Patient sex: M
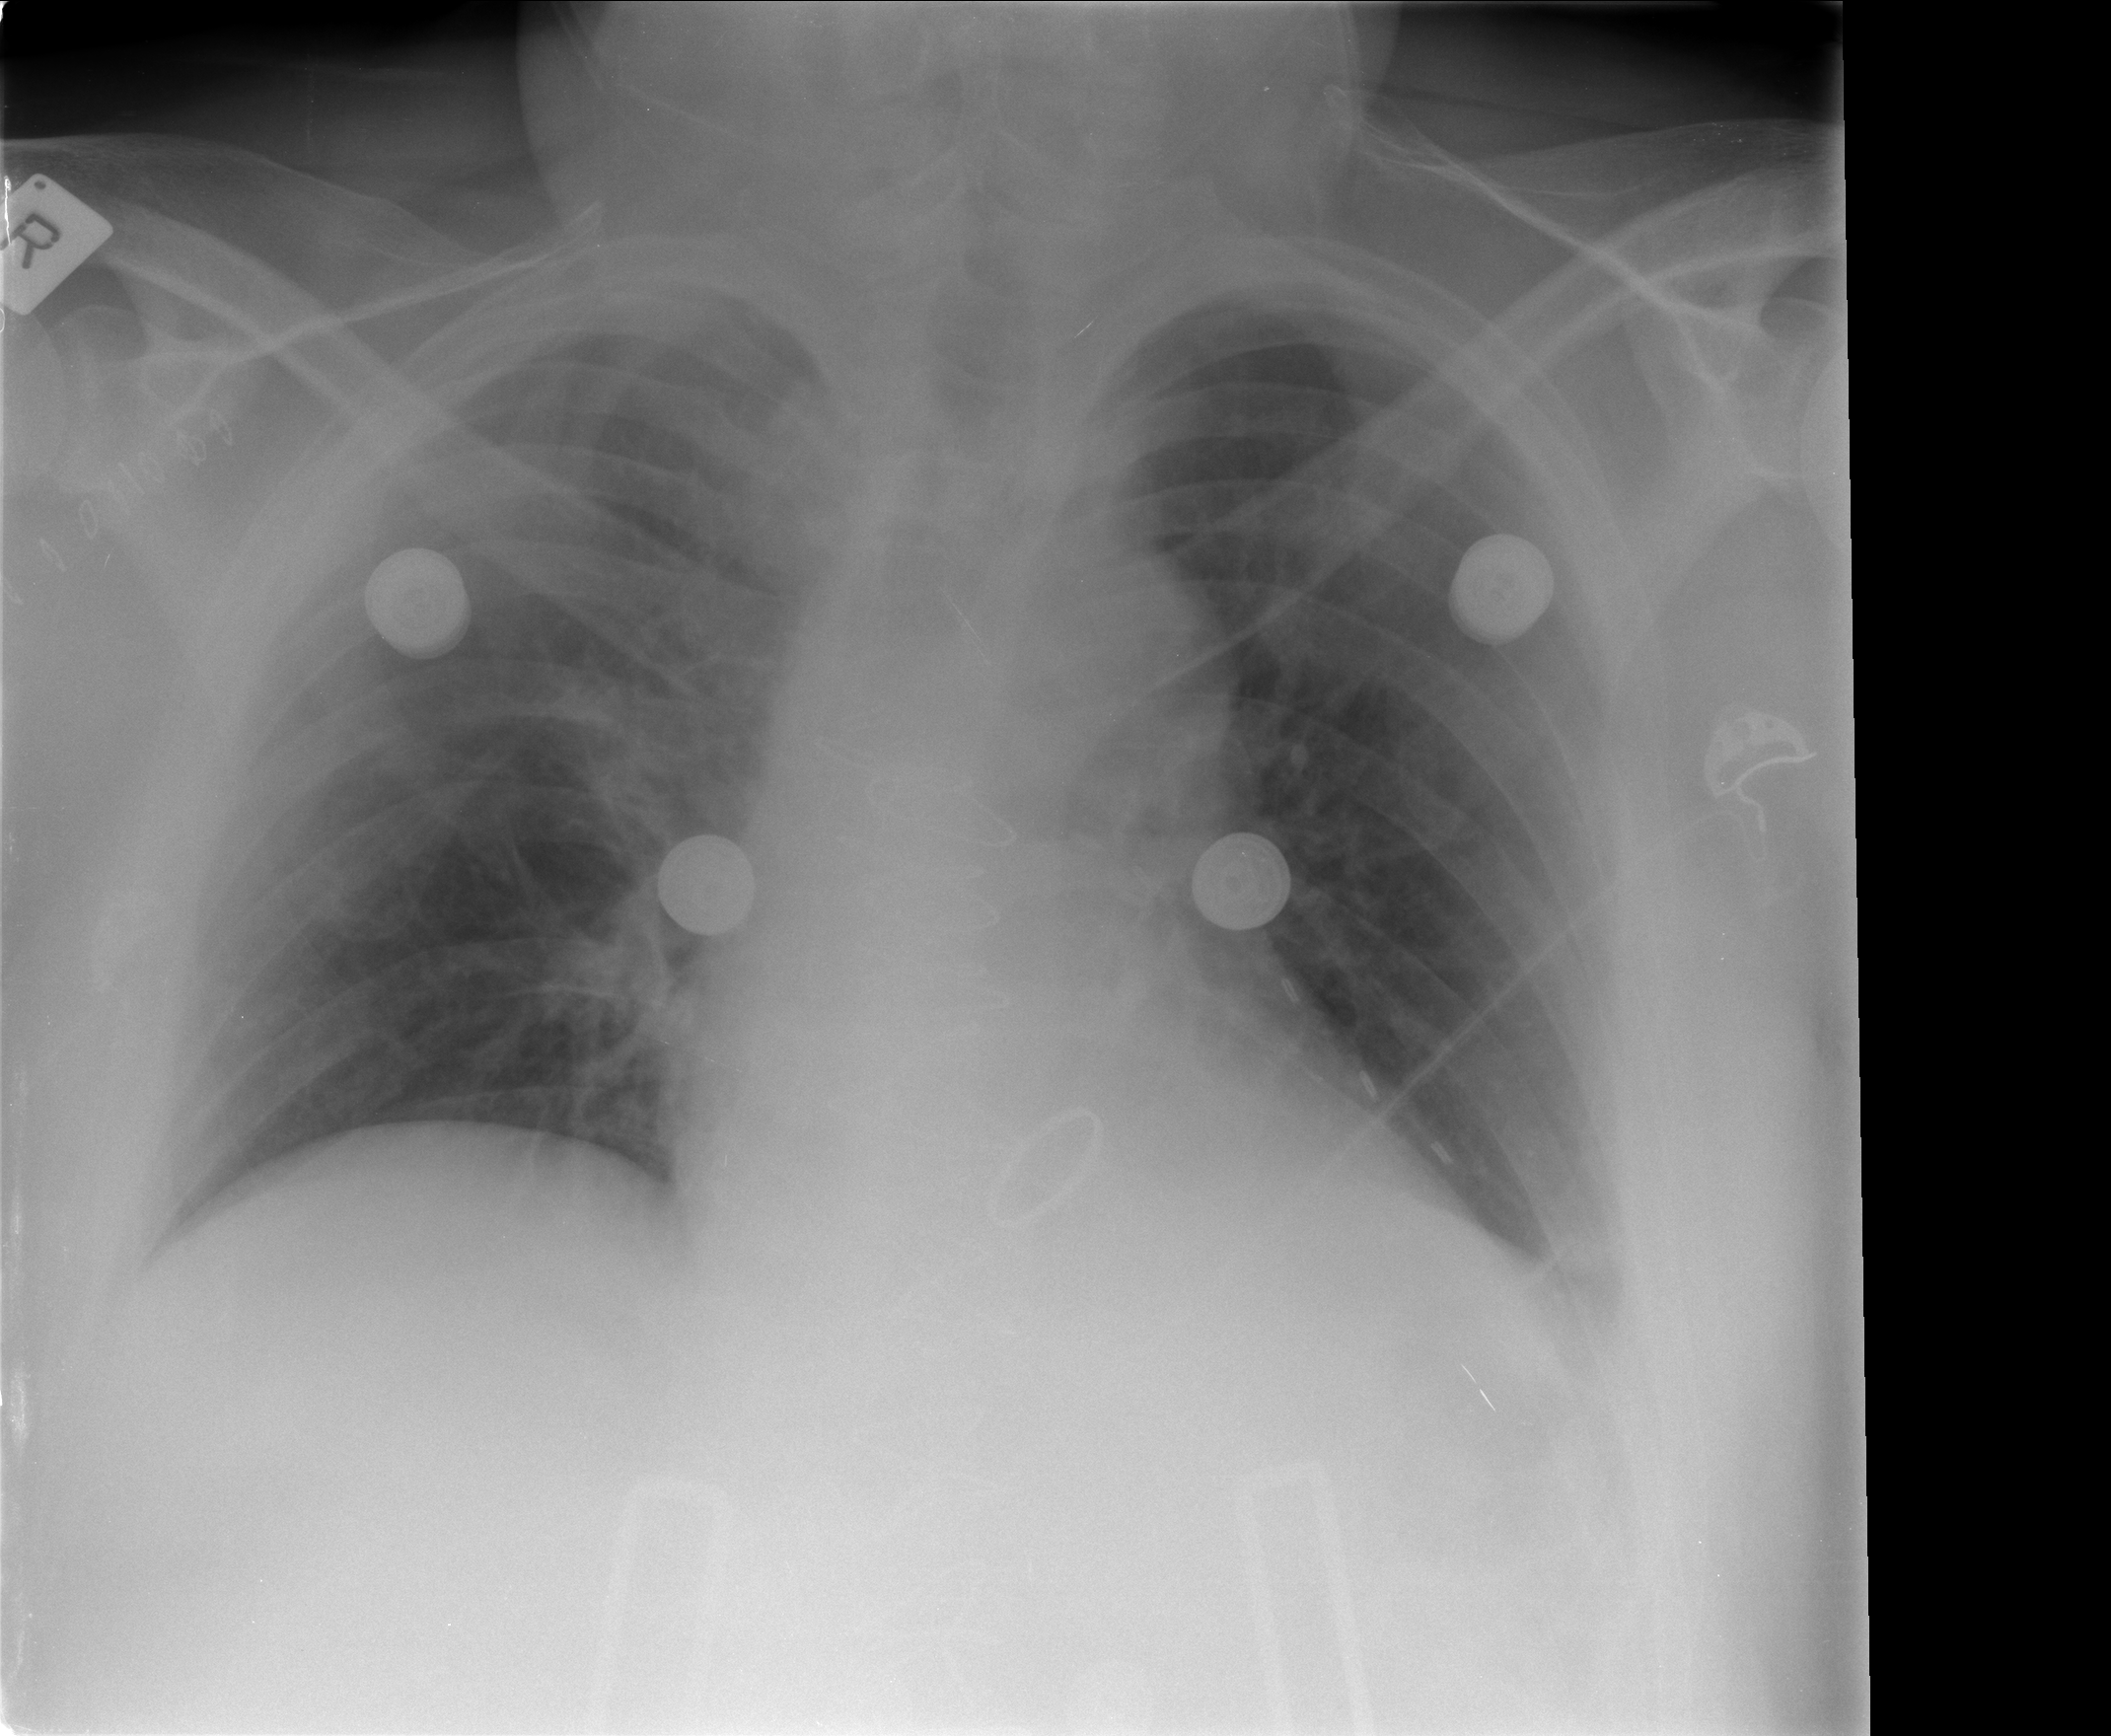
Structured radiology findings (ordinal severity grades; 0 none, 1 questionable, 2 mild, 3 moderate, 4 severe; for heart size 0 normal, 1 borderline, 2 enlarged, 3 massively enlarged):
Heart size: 0
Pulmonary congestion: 2
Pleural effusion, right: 0
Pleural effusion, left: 1
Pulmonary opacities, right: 0
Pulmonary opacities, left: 0
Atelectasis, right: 2
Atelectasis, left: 2